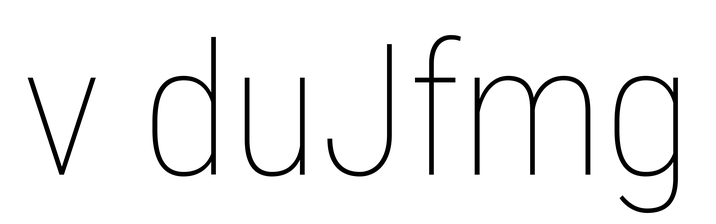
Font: Roboto_Condensed_Thin